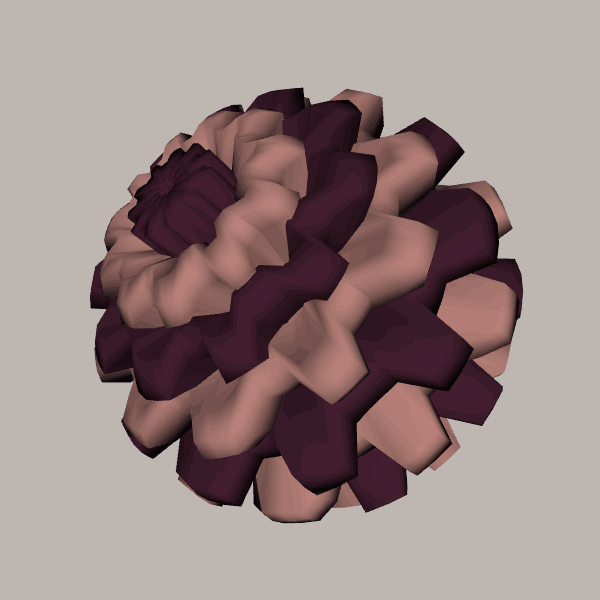
Background: light